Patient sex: F
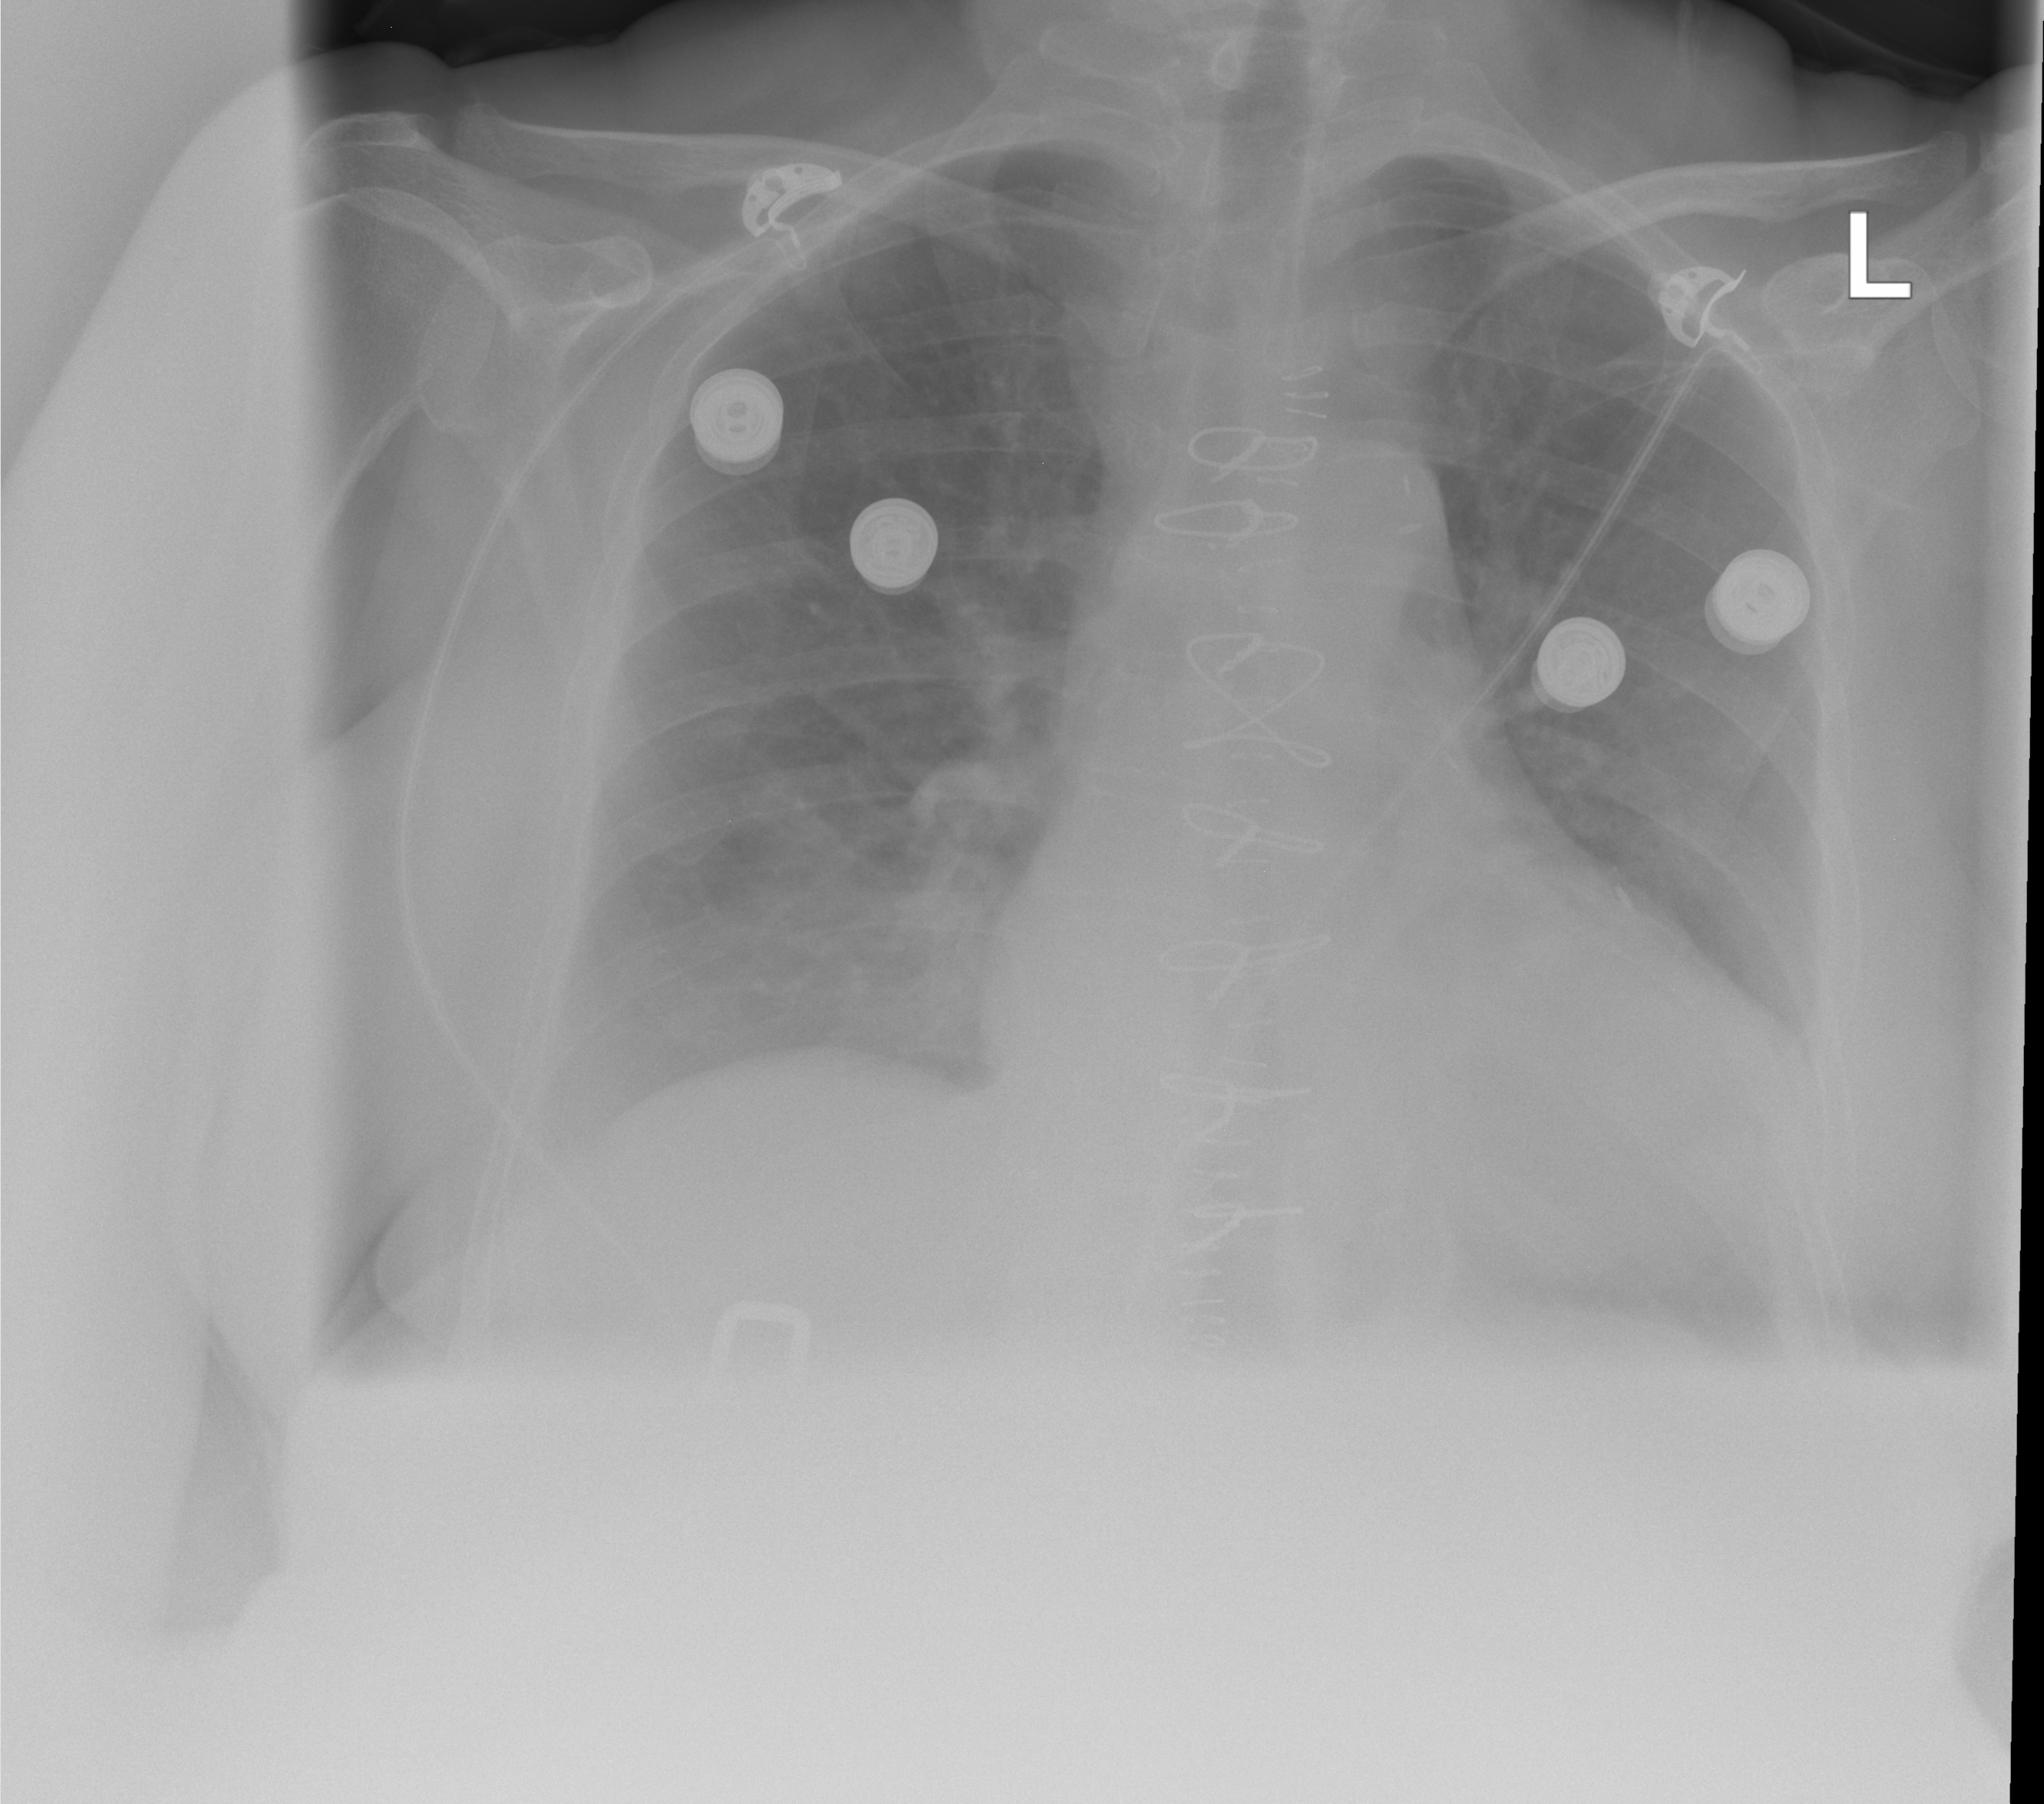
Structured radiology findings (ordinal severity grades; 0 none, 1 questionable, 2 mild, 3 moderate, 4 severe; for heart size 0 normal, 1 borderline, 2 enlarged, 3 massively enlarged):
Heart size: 2
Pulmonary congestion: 2
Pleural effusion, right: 2
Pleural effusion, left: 2
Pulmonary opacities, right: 0
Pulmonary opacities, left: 0
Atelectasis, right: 2
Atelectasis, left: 2